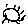
Label: sun